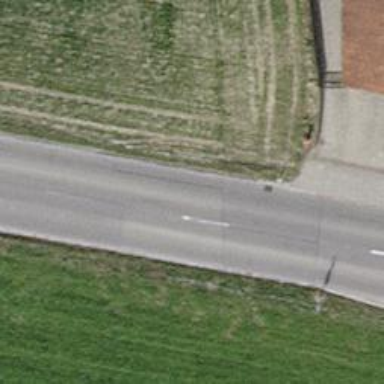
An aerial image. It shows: Unmarked crossing on footway.